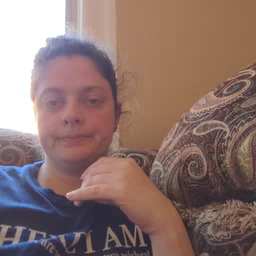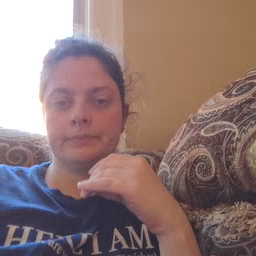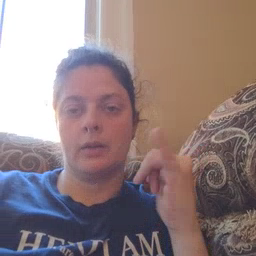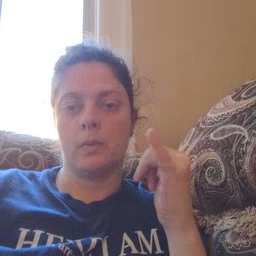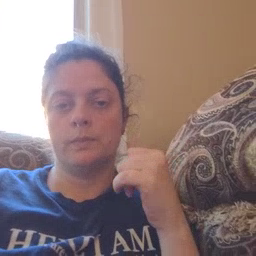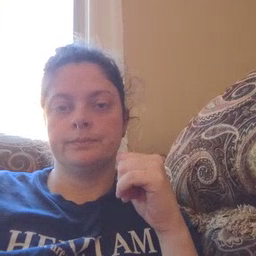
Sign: yellow